Field crop: tomato
Growth stage: 1
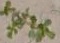
Species: portulaca